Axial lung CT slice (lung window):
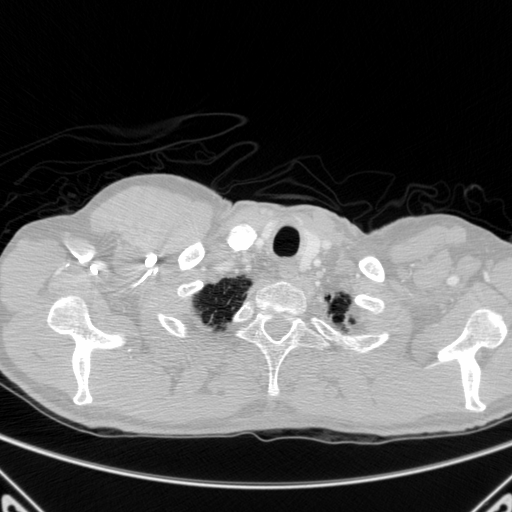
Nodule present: no